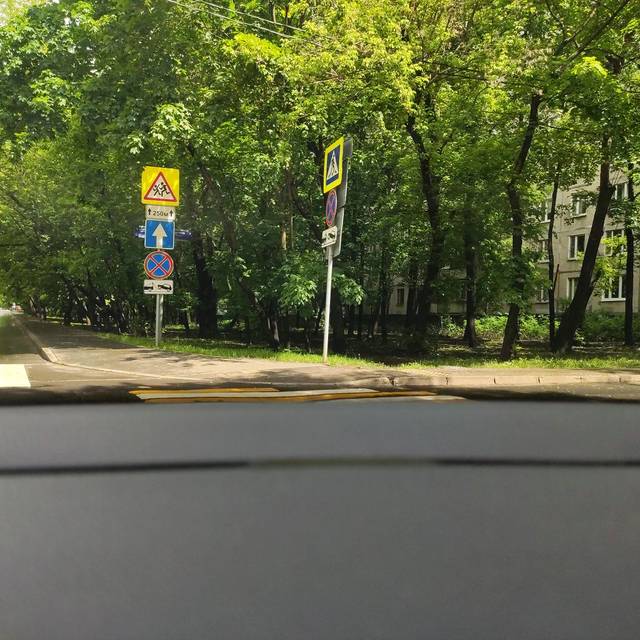
Region: Russia
Coordinates: 55.748, 37.813